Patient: sex F, age 74
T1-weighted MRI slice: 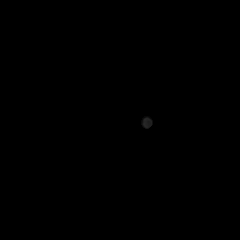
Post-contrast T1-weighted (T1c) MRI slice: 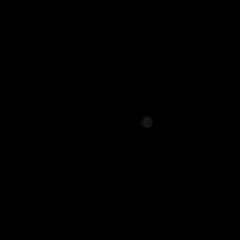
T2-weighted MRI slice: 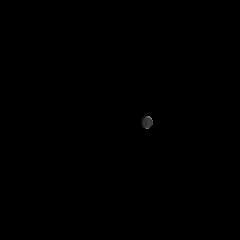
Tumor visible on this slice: no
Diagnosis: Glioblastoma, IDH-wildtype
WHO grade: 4